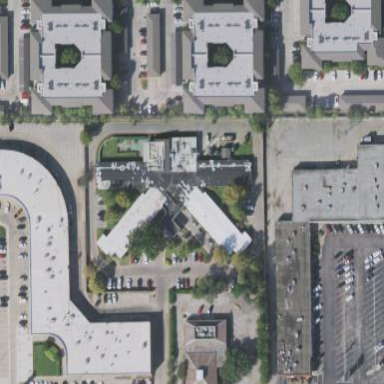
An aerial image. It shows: Retail area.